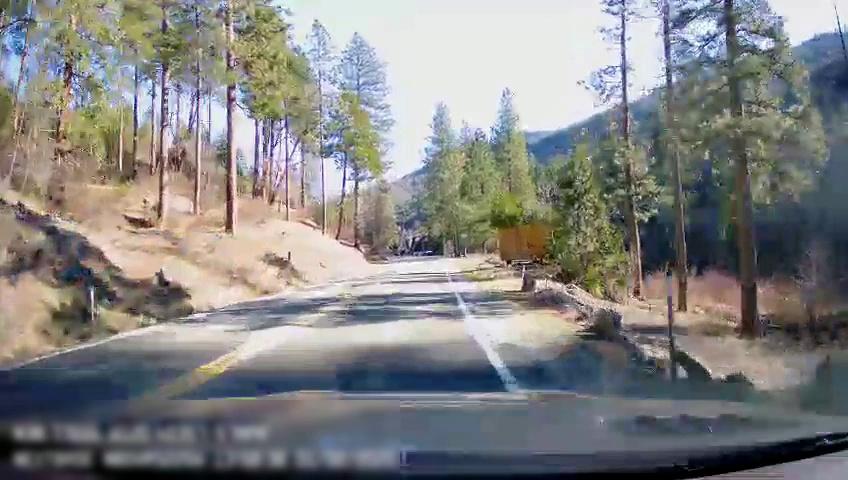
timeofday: Day
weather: Sunny
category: Drivable Space
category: Drivable Space
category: Lanes | Opposite Lane
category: Lanes | Current Lane
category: Lanes | Opposite Lane
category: Lanes | Current Lane